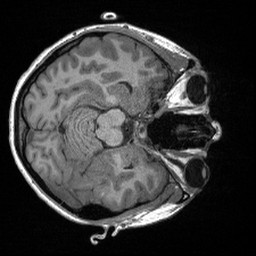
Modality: T1w
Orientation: axial
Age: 25
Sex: female